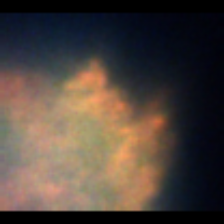
Taxon: Unknown_detritus
Group: Unknown